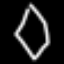
Label: diamond